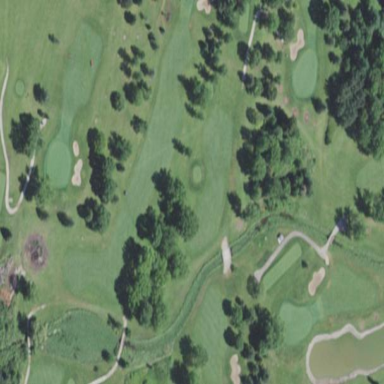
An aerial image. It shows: Golf fairway in the image.